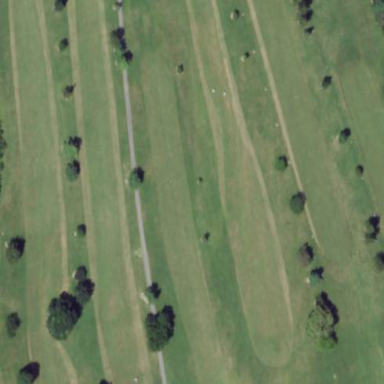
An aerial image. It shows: Grassy area designated as golf fairway.